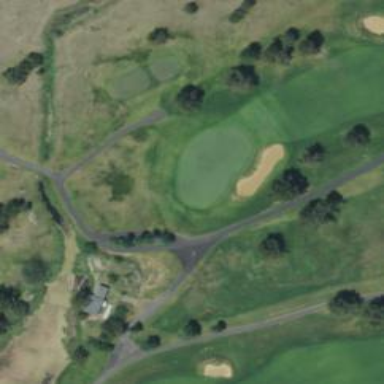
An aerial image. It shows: Asphalt path designated as golf cartpath.